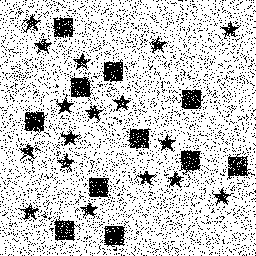
Squares: 11
Triangles: 0
Stars: 17
Total shapes: 28